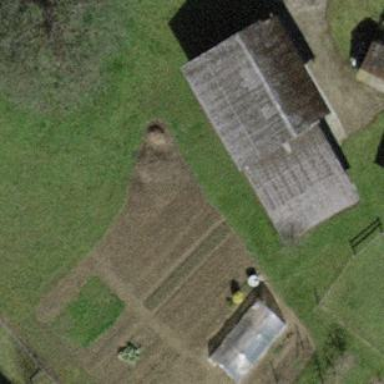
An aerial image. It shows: Farm auxiliary building with saltbox-shaped roof.